Question: I'm trying to download a file like <URL> using Node.
I'm using <URL> to handle HTTP requests.
The actual function looks something like this:
'''
request.get(url, function(err, res, body) {
if(err) throw err;
fs.writeFileSync(path, body);
});
'''
After a quick glance, it behaved exactly as expected; everything ended up in the right place and it looked more or less right.
However, when I tried to load the font into a browser using the following '@font-face' snippet, the rule was applied, but the font wasn't. No errors, nothing failing to load or being overwritten.
'''
@font-face {
font-family: 'Open Sans';
font-style: normal;
font-weight: 400;
src: local('Open Sans'), local('OpenSans'), url(cJZKeOuBrn4kERxqtaUH3aCWcynf_cDxXwCLxiixG1c.ttf) format('truetype');
}
'''
For a preliminary check I tried to open it with KFontView, but was met with a "Could not read font" error.
I verified this error by wgeting a fresh copy of the file and doing the same. It loaded into the preview fine.
This jogged my memory regarding an optional argument that could be passed to 'writeFile', so I checked out the encodings of the wget version and the node version.
'''
$ enca wget.ttf -L none
> Unrecognized Encoding
$ enca node.ttf -L none
> Universal transformation format 8 bits; UTF-8
> Mixed line terminators
> Surrounded by/intermixed with non-text data
'''
So, fairly obvious. wget is saving it as a binary whereas node was writing it to file as UTF-8. Quicky confirmed with a 'file'
'''
$ file -i wget.ttf
> wget.ttf: application/x-font-ttf; charset=binary
'''
Quick scan of the Node docs, turns out I can do this
'''
fs.writeFileSync(path, body, 'binary');
'''
Everything looked good, the node version was now showing up as the correct encoding. However, still having the exact same problem in the browser.
Made sure that my version of Chrome supported .ttf font-faces (Version 37.0.2062.94 (64-bit). It does.)
As far as I could see, the file were now the same. Diff was particularly unhelpful.
'''
$ diff wget.ttf node.ttf
> Binary files wget.ttf and node.ttf differ.
'''
There might be a more sensible way to use diff with binary files. Afraid, I don't know enough about it. I decided to go for a primitive manual diff.

I fired up vim, got both files on screen and knocked them into hex mode to have a look. Apple, Microsoft and Adobe all seem to have different specifications for TTF files and I'm not sure which spec this sticks to, but I would guess that first row of bytes is part of a generic header.
After the top row of bytes, the rest of the file is different.
What on earth is happening here? How does Node end up with a different file to wget?
- -
I'm hoping I've missed something obvious. Otherwise, any suggestions would be welcome.
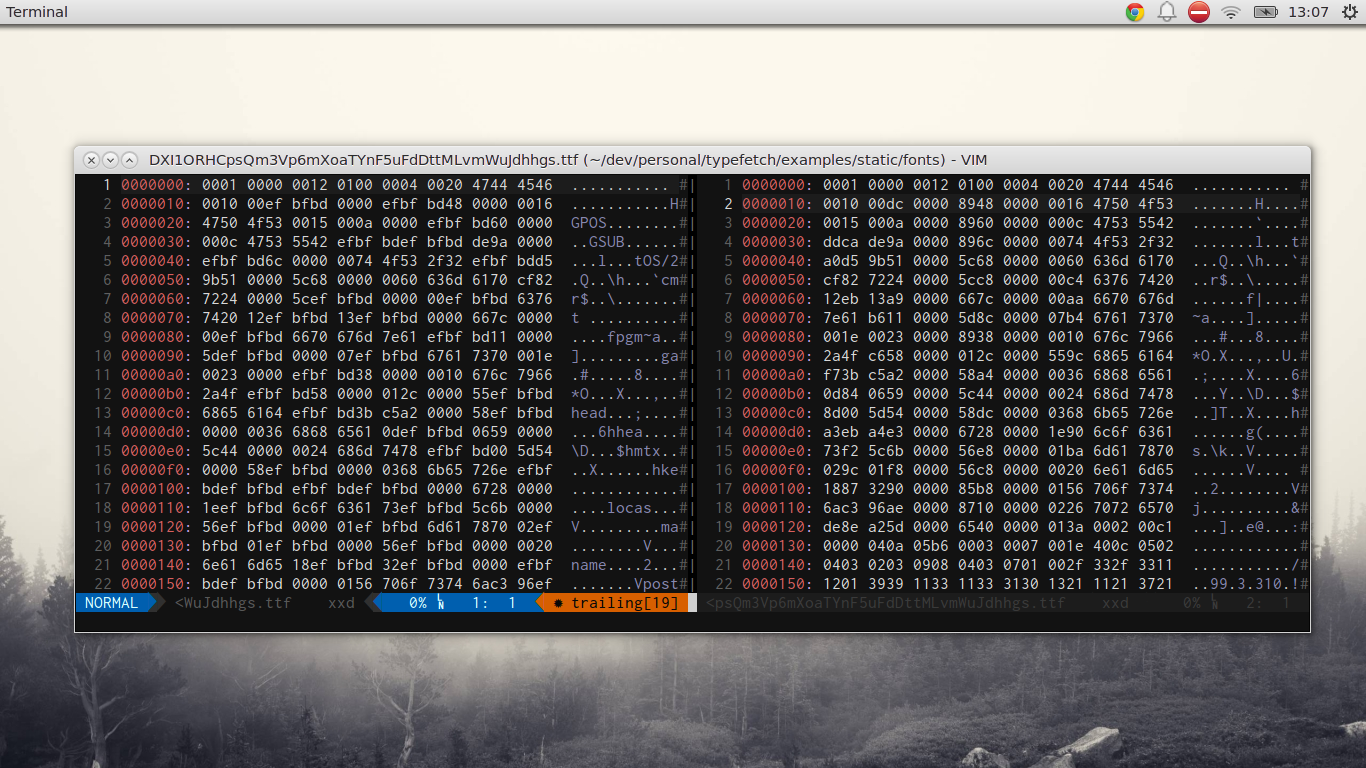
Answer: You need to specify that you want binary encoding by setting 'encoding' to 'null'.
'''
request.get({
url: url,
encoding: null,
}, function (err, res, body) {
'''
Otherwise, it will default to UTF-8 encoding. Documentation: <URL>
Really though, you should be letting it stream to a file for you, for efficiency.
'''
request('http://example.com/font.ttf').pipe(fs.createWriteStream('font.ttf'));
'''